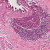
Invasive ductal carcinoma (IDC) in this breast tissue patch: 0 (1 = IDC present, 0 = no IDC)